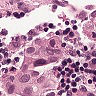
Metastatic tissue present: yes